Question: Hi,
I am using iframes in flex 4 but it is shows always top.i am not able to show the tooltip.how to solve this?
please look at the picture.Here i wnat to show the full tooltip of the button but it's hide half becouse of the iframe i need to solve this,how to do this?
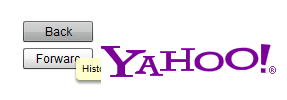
Answer: Can you try decreasin the width of the VBox in which the iframe resides
So your code should be:
'''
<mx:HBox height="100%" width="100%">
<mx:VBox height="100%" width="5%">
<mx:Spacer height="140"/>
<s:Button ..label="Back" />
<s:Button ..label="Forware" />
</mx:VBox>
<mx:VBox height="100%" width="90%" id="mainvbox"><!--change this line-->
<flexiframe:IFrame .. width="100%"/>
</mx:VBox>
'''
##
EDIT1:
I got the issue.
This happens , when the iframe tries to be the topmost child in the window.
Can you try the following:
1.Give Iframe and id='iFrame'
2.Add an creationComplete handler for the application
'''
<s:WindowedApplication xmlns:fx="http://ns.adobe.com/mxml/2009" creationComplete="creationCompleteHandler(event)"
'''
3.In the handler, change the index of this iframe and make it the bottommost compontent.
'''
protected function creationCompleteHandler(event:FlexEvent):void
{
var iFrameIndex:int =this.getChildIndex(this.iFrame);
this.removeChildAt(iFrameIndex);
this.addChildAt(this.iFrame,0);
}
'''
Try this.The problem should be solved.
just change the width % of the VBox in question and test again.
Please update if that doesnt solve the issue